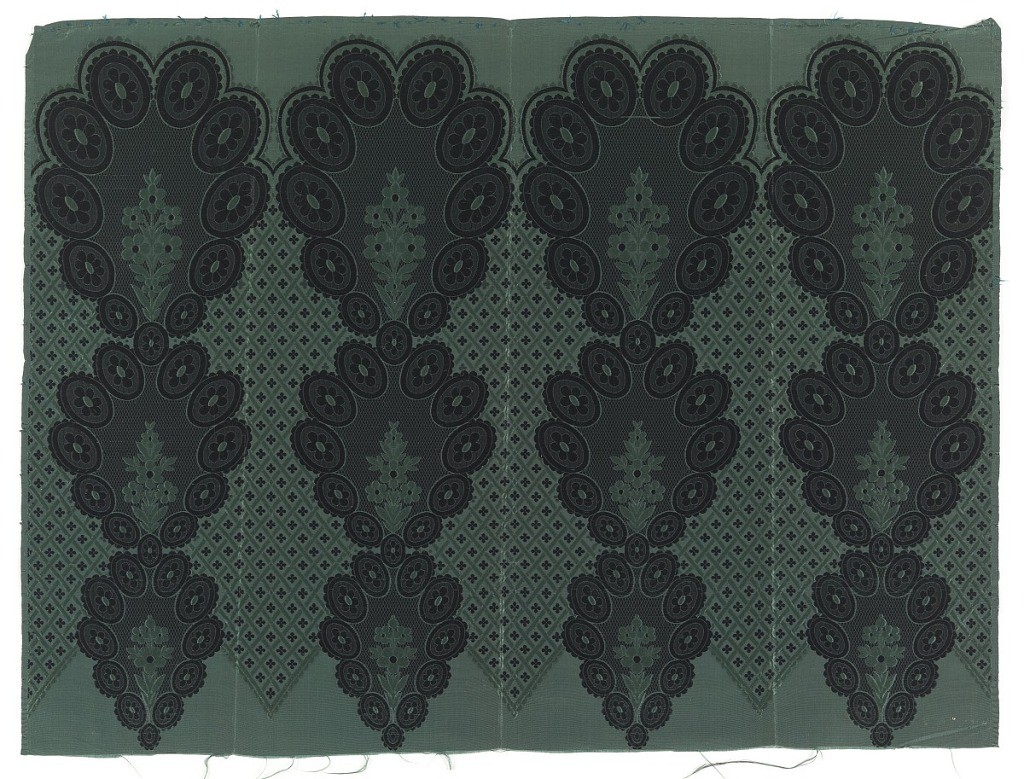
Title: Textile
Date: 1825–1850
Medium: silk Technique: woven
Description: Silk border or flounce has a lace-like floral and diaper pattern with black rosettes against a grey ground. One green warp; two wefts, black and green, both used for patterning.